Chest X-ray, PA view. Patient: 53 years old, sex M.
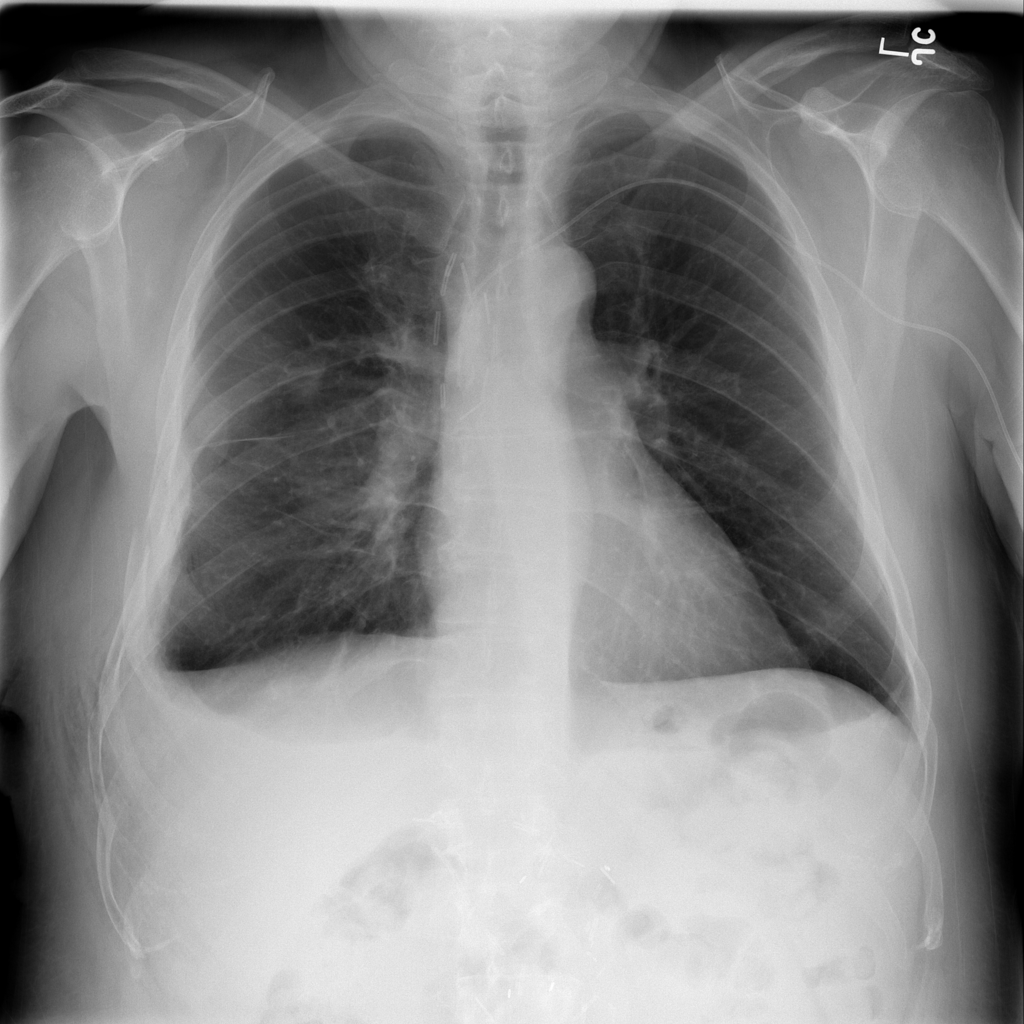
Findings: Effusion